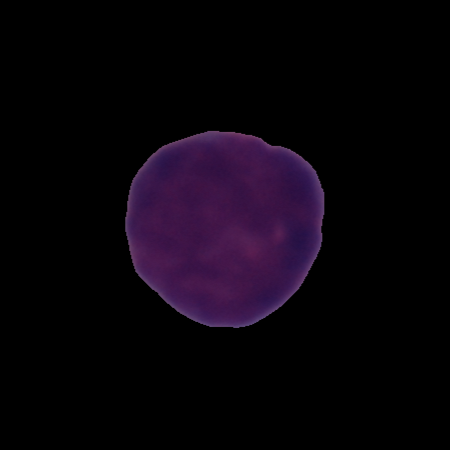
Label: cancer